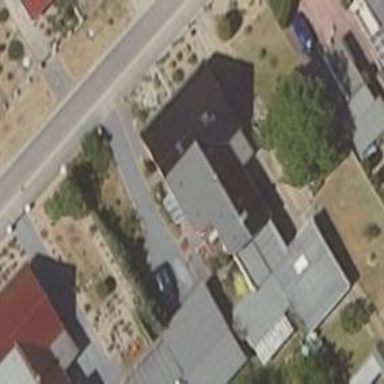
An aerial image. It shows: Semidetached house.